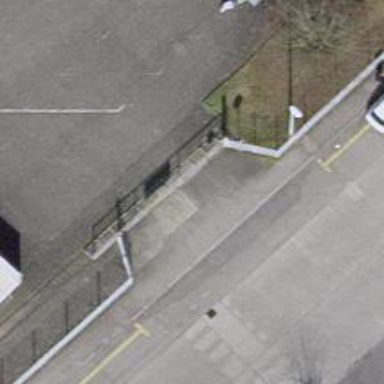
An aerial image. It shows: Gate.